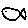
Label: fish